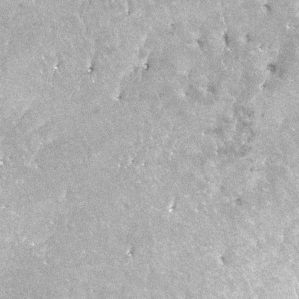
Label: frost